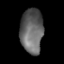
Tissue: lung
Cell type: Epithelial cells
Senescence score: 0.1774
Nuclear area (px): 995
Mean DAPI intensity: 99.87